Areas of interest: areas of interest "Fushou Park"
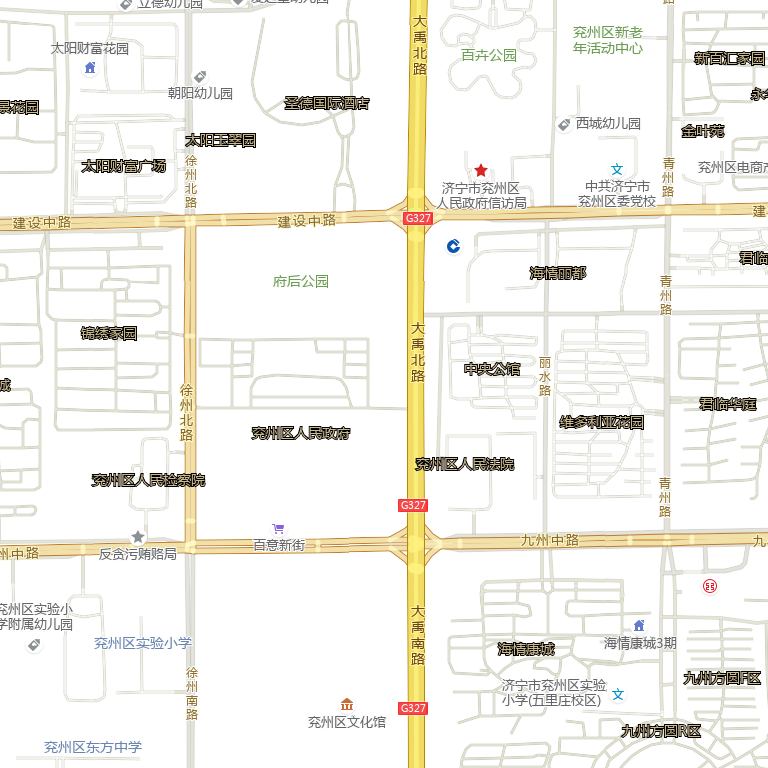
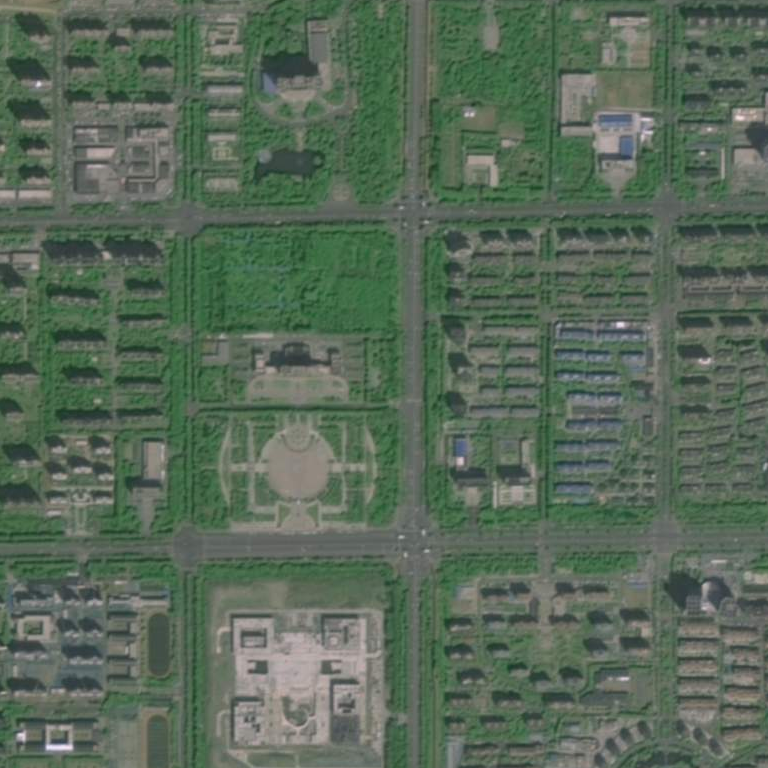